Interaction volume radius: 10 \u00c5
Interaction volume height: 15 \u00c5
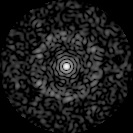
Disorder parameter: 0.8459